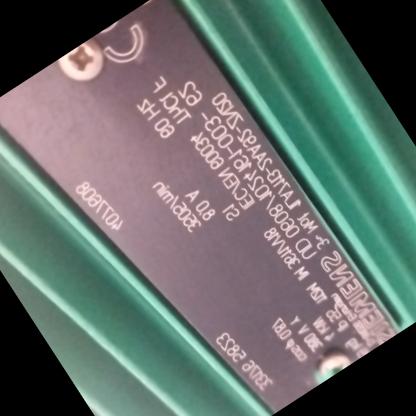
Klasa: tabliczka-znamionowa